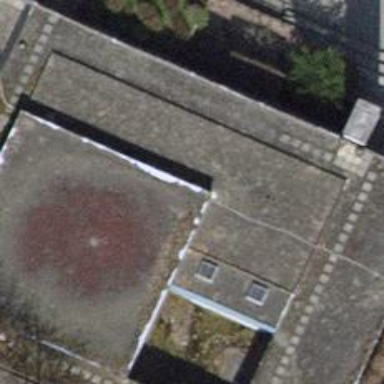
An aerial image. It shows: View of roof of building.